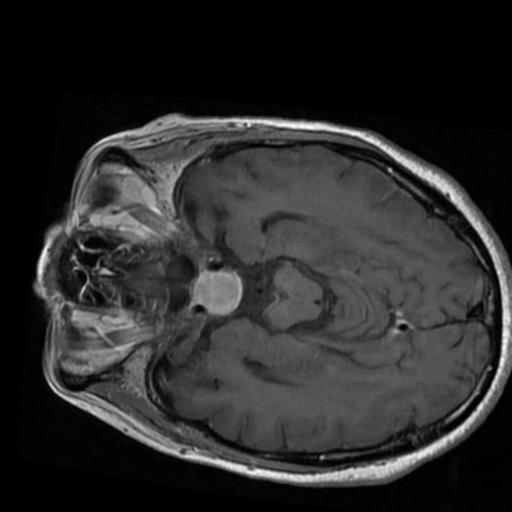
Label: brain_tumor